Question: I am stuck with this now, I had windows phone sdk installed on vs 2012 but suddenly, creating a project in it starts to give me object reference not set to an instance error! could not create project.
I uninstalled sdk ,uninstalled vs2012, installed again and now when i try to install phone sdk 8.0 i get this error saying
Microsoft visual studio express 2012 for windows phone cannot find requested object.
Windows phone 8.0 Emulator images Cannot find the requested object.
I am having heads gone moments now! please help..
I have windows 8 pro 64 bit and do have hyper v enabled and checked.
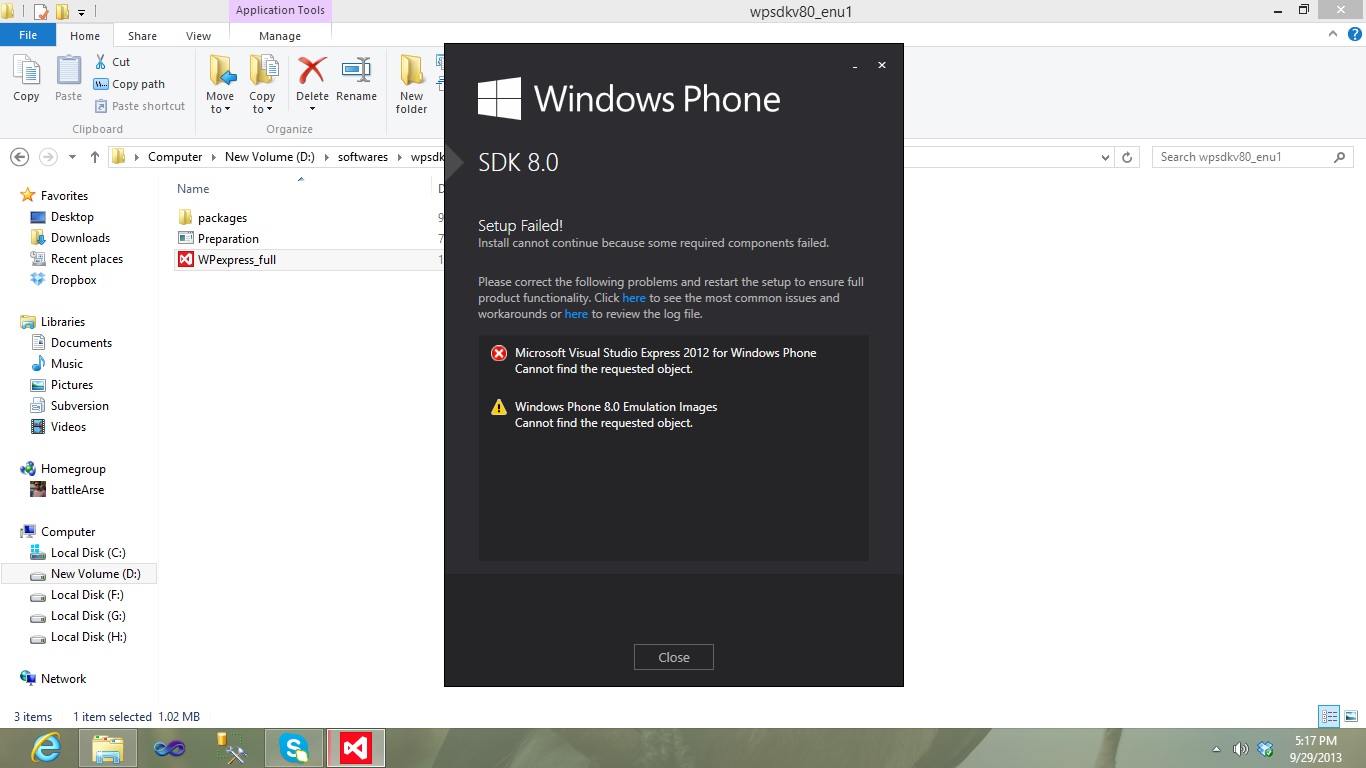
Answer: same happened to me.
it occurs because of corrupted .iso file.
so either download a new one or install using online installation, i'm afraid but this is the only possible solution.